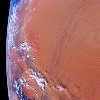
Label: land